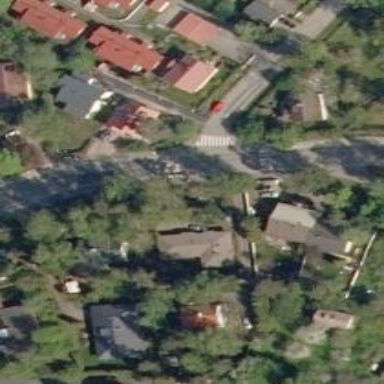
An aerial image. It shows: Road with "give way" sign.